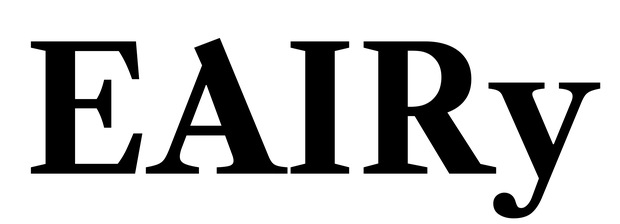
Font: LibreCaslonText_Bold